Interaction volume radius: 5 \u00c5
Interaction volume height: 35 \u00c5
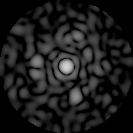
Disorder parameter: 0.8412